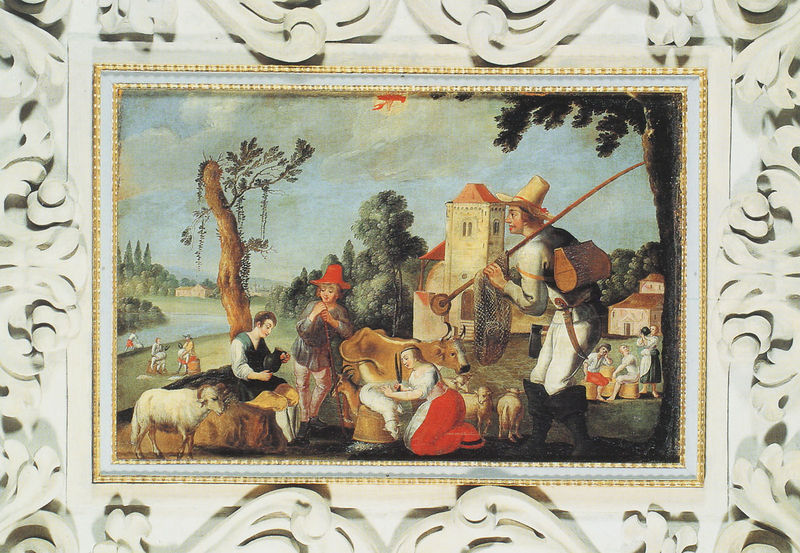
Titel: Festsaal des Klosters St. Benedikt
Künstler: Kaspar Feichtmayr
Standort: Benediktbeuern, Kloster St. Benedikt (EU - D - Bayern - Oberbayern)
Schlagwörter: baum, blau, gemälde, himmel, laub, mann, schatten, wasser, wolken, bäume, fluss, gelb, grün, landschaft, menschen, stadt, fenster, frau, hut, hüte, schwarz, weiss, gebäude, haus, rot, schloss, tier, wiese, faru, rahmen, baumstamm, stamm, zweige, kirche, land, gold, wald, turm, krug, stab, fischer, dorf, kuh, rind, hof, rand, ramen, stuck, bauer, scheren, schaf, burg, fresko, melken, bock, lämmer, ziege, netz, waser, widder, tröge, rot#, sitzen#, stamp